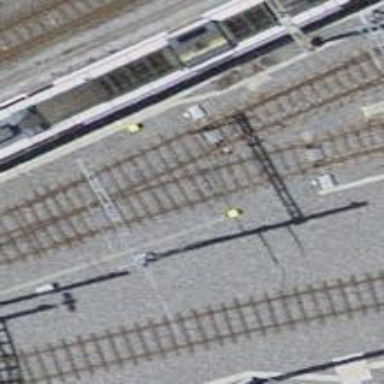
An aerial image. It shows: Single-track electrified railway yard with contact line electrification.